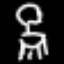
Label: chair